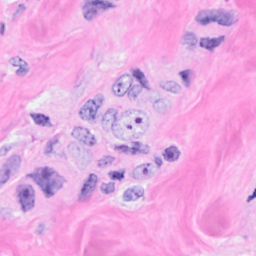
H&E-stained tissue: Breast